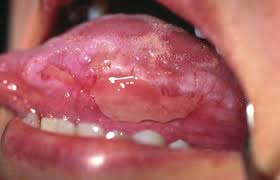
Condition: Mouth Ulcer